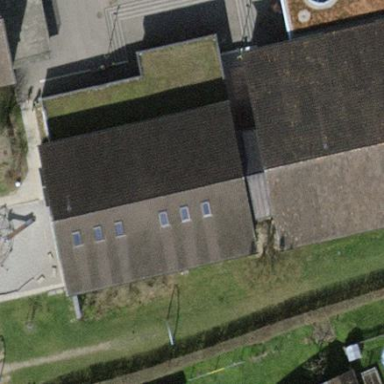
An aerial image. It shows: School building.